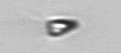
Label: Pyramimonas